Question: I have a div of and with the following matrix:
'''
transform: matrix(1, 0.5, 1, -0.45, 0, 0);
'''
Which gives me this:

How can I convert the transform matrix CSS rule into a full transform CSS rule?
'''
transform: scale(0.1) rotate(0.5) skew(0.3);
'''
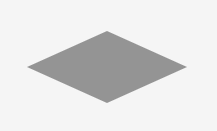
Answer: You will need to calculate each portion from the values in the matrix. The best introduction to affine transformations that I've found is this one (even though it's for ActionScript, the math is the same);
<URL>
Or this one, specifically for CSS:
<URL>